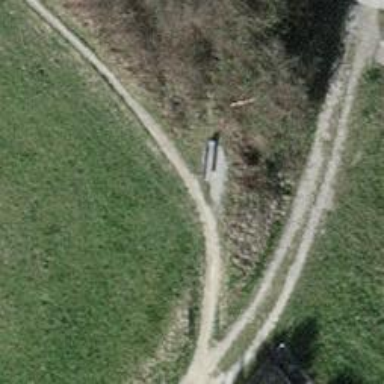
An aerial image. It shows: Bench for seating.